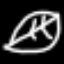
Label: leaf